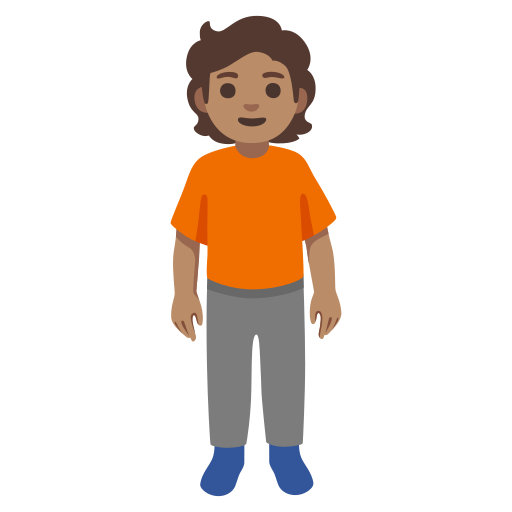
Emoji: 🧍🏽